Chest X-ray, AP view. Patient: 58 years old, sex F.
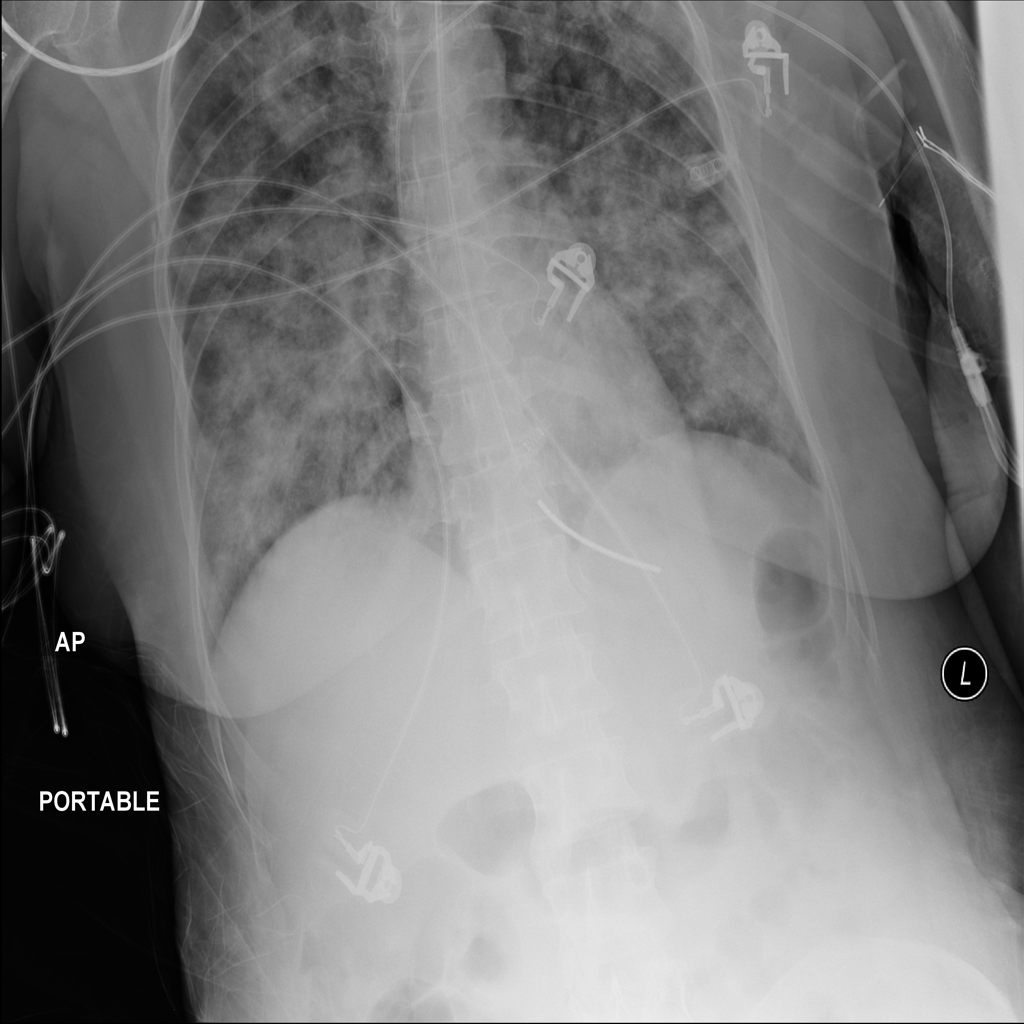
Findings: Infiltration